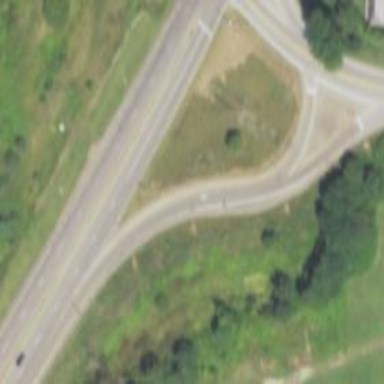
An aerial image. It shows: Asphalt trunk_link highway with jughandle junction.